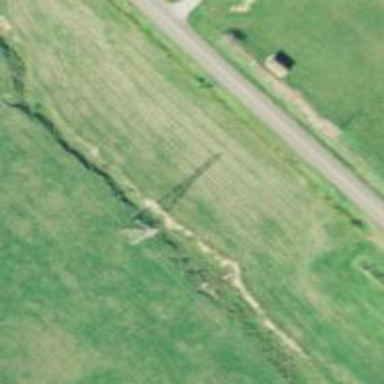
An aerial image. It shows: Lattice structure tower used for power transmission.